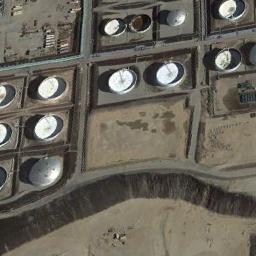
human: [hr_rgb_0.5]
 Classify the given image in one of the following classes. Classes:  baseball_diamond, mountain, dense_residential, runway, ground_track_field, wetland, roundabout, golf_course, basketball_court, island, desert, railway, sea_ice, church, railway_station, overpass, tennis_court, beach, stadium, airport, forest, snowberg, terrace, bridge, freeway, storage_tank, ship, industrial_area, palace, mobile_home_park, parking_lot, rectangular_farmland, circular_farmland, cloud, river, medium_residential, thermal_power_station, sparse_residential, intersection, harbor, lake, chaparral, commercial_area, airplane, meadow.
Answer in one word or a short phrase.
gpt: storage_tank